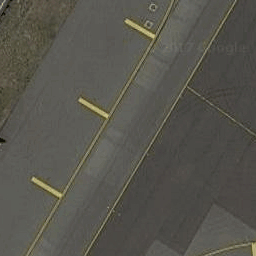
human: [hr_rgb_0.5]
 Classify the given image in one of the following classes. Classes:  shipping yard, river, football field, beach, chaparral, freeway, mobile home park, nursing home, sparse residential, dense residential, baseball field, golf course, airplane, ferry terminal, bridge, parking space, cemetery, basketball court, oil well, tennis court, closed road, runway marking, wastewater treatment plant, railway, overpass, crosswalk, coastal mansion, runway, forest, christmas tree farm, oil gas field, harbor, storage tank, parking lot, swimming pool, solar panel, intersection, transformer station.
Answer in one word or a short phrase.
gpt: runway marking